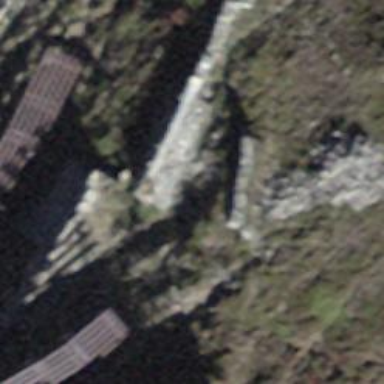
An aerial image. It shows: Wall barrier.